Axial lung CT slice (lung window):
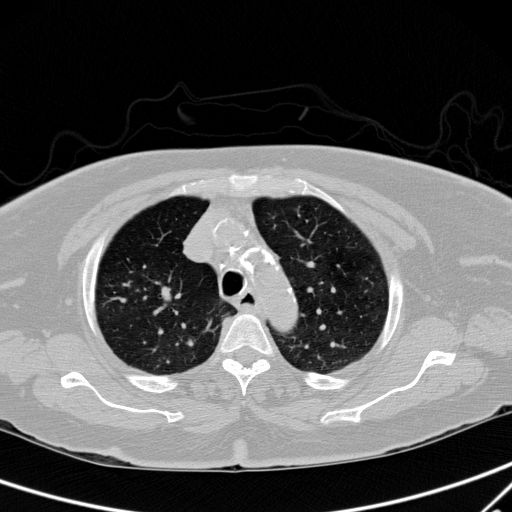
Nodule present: no